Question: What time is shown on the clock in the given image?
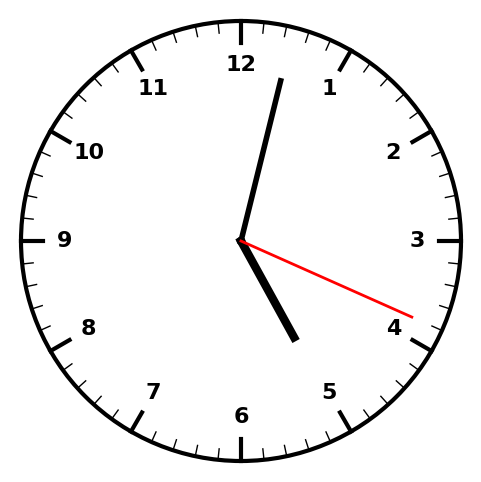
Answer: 05:02:19